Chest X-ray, AP view. Patient: 15 years old, sex M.
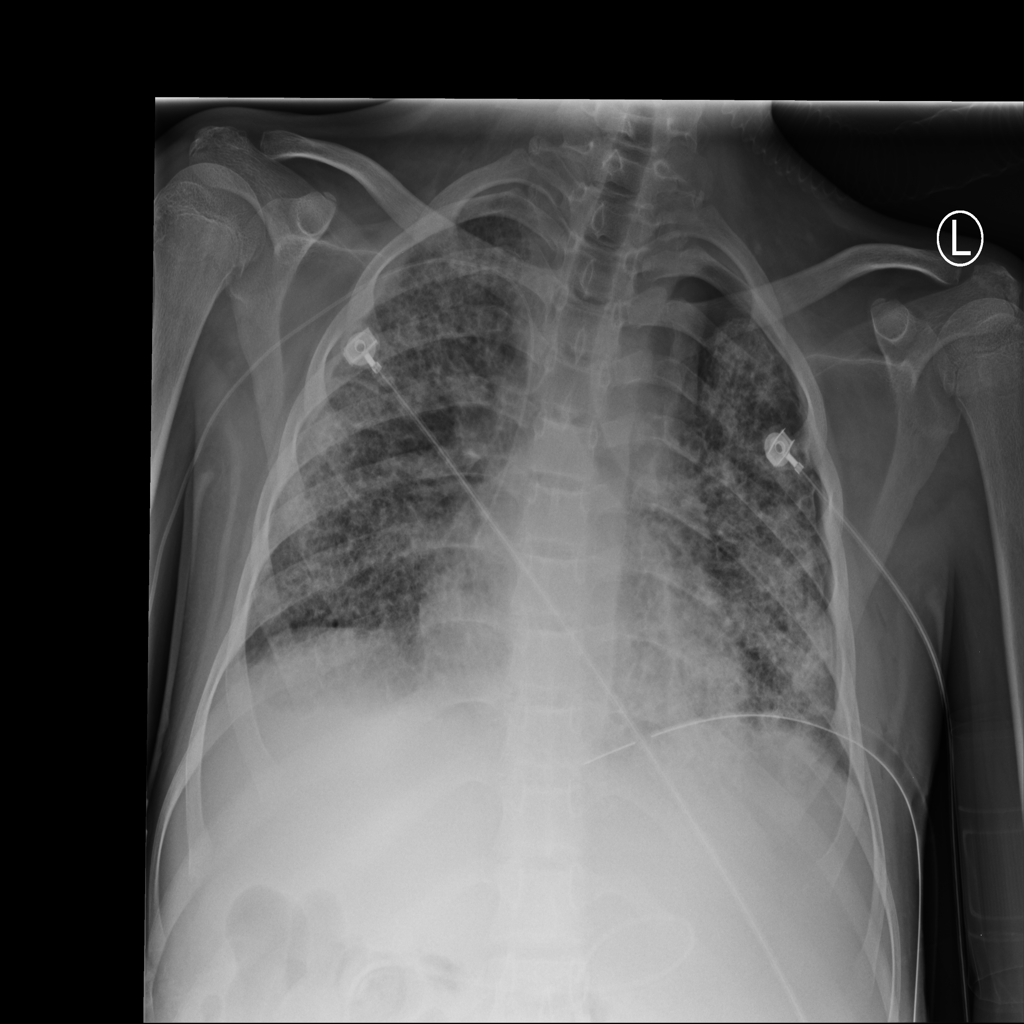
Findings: Emphysema, Pneumothorax